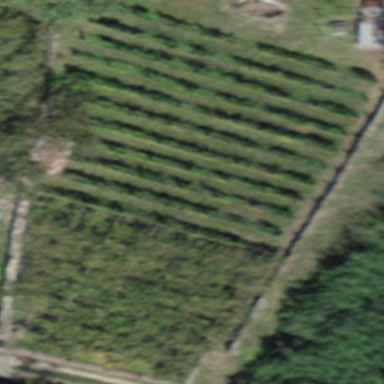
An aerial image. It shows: Vineyard growing grapes.